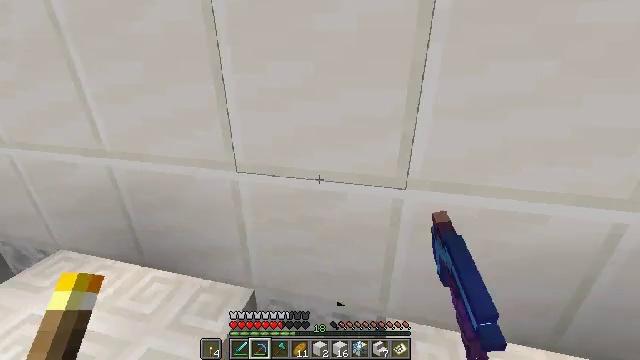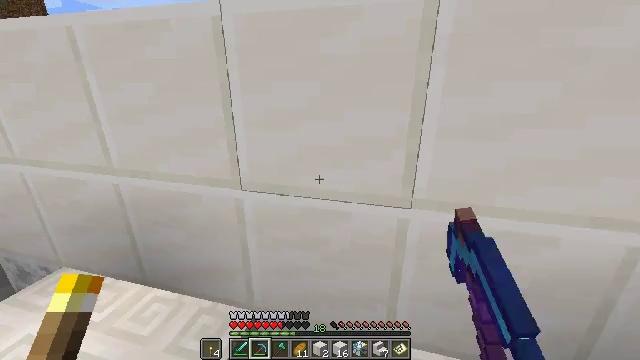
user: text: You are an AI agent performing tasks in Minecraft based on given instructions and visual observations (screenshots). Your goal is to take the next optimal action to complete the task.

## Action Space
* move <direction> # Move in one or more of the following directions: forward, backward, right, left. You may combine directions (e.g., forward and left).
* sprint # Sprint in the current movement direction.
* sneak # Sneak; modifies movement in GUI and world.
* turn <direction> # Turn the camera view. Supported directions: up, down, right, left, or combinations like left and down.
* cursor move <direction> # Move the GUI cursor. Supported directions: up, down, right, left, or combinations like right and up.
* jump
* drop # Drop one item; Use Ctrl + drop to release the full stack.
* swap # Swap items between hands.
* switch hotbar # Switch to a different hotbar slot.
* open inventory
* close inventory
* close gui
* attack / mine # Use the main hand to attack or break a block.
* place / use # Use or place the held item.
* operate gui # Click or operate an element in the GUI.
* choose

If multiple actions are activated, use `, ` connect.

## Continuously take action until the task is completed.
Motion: motion action
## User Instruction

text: Collect quartz blocks from the structure.
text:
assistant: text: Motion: turn left and up
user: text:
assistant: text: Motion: attack / mine